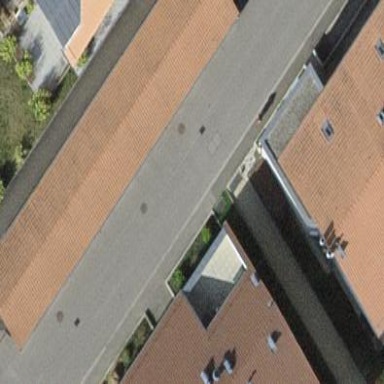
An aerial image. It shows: Carport building.